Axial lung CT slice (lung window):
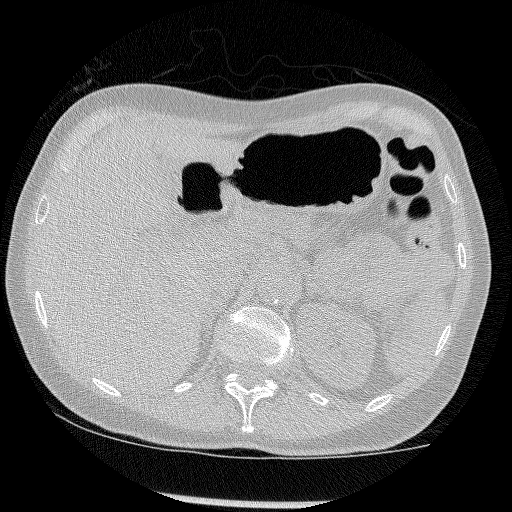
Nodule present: no